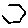
Label: hexagon